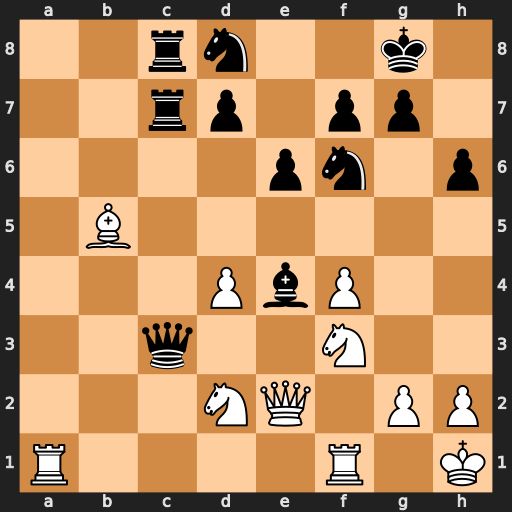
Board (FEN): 2rn2k1/2rp1pp1/4pn1p/1B6/3PbP2/2q2N2/3NQ1PP/R4R1K
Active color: w
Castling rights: -
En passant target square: -
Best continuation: Nxe4 Nxe4 Qxe4